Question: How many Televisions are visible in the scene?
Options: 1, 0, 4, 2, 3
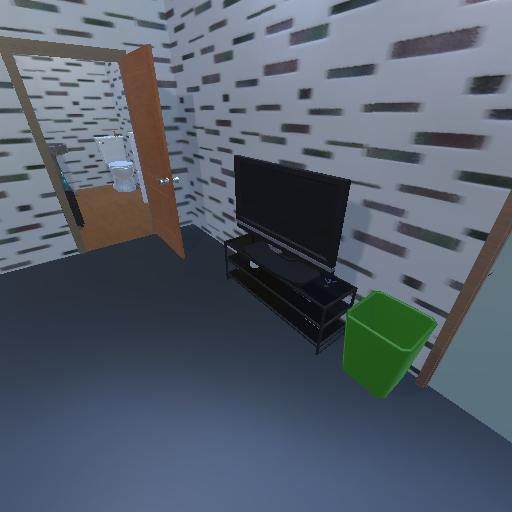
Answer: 1